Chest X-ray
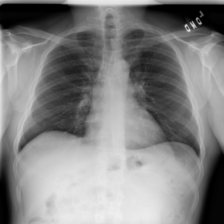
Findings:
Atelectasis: negative
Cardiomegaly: negative
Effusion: negative
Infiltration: negative
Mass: negative
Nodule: negative
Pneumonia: negative
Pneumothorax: negative
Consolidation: negative
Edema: negative
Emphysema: negative
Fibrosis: negative
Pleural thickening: negative
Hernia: negative